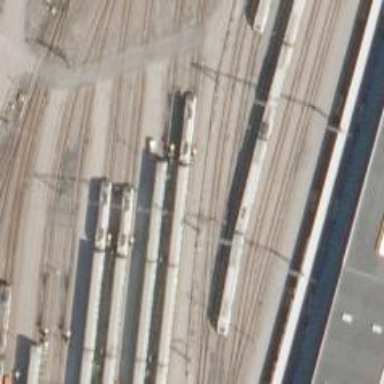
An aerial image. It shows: Railway signal.